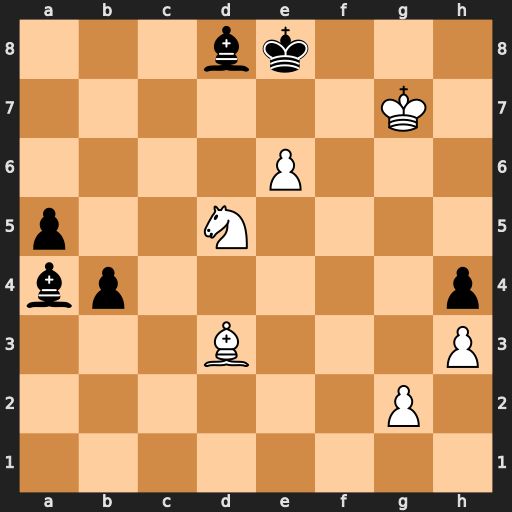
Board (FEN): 3bk3/6K1/4P3/p2N4/bp5p/3B3P/6P1/8
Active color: w
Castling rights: -
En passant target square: -
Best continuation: Bg6#